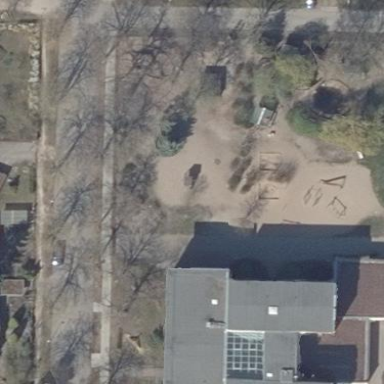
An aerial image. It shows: Playground area for leisure activities on the land.